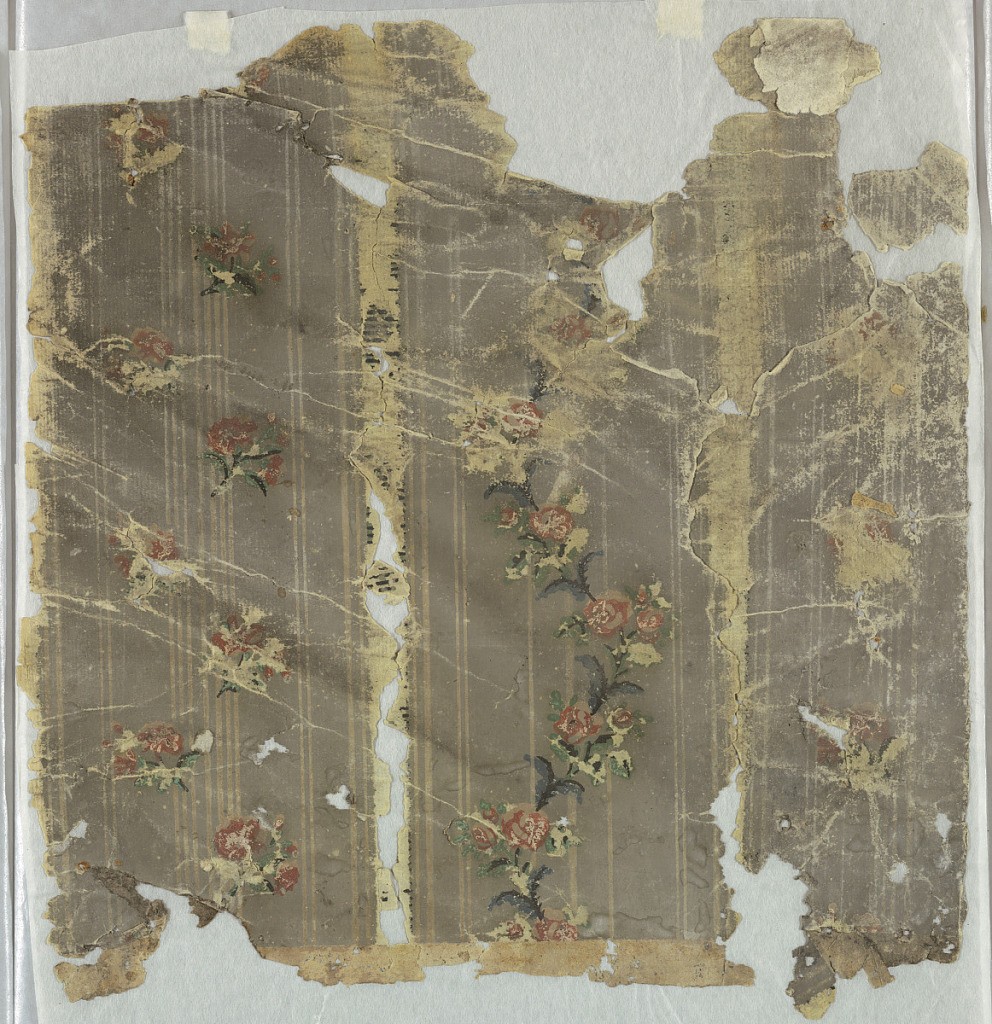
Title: Sidewall - fragment
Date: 1770–90
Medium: Block-printed, distemper paint
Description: Wallpaper pattern simulating brocaded silk. Gray ground, thin vertical stripes. Vertical area with narrow curving garland of red flowers, green leaves, lined with black, alternating with vertical area dotted with sprigsof red flowers, green leaves, at regular intervals. These areas separated by vertical green band.